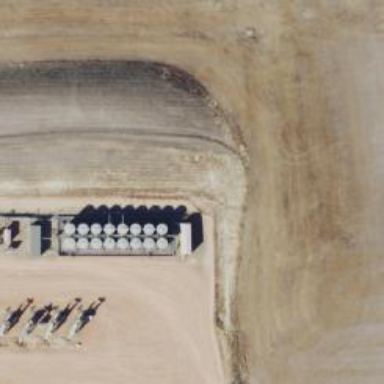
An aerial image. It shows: Storage tank with man-made structure.